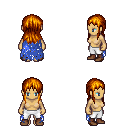
a pixel art fantasy rpg character, female body template, human, tanned skin, blue tattered cape, white pants, dark blonde unkempt hairstyle, brown shoes, four views (front, back, left, right), 2x2 character sprite sheet, small pixel art, hard edges, no anti-aliasing